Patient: sex M, age 69
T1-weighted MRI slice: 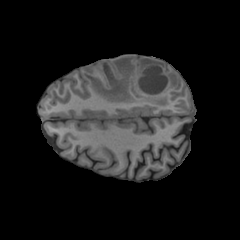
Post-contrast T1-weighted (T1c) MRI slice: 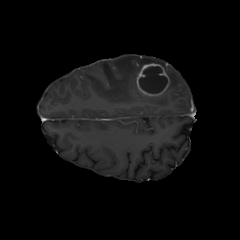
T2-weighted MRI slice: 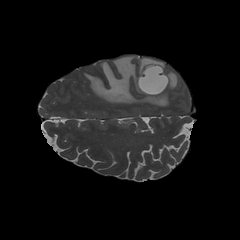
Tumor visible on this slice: yes
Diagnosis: Glioblastoma, IDH-wildtype
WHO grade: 4